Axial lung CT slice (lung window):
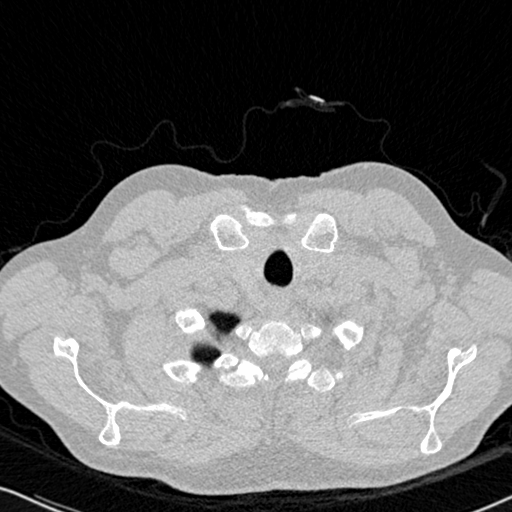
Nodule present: no